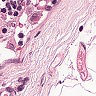
Metastatic tissue present: no